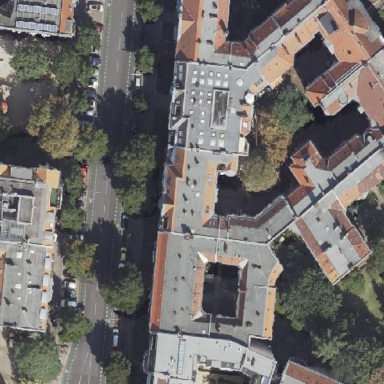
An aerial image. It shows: Apartment building with double saltbox roof shape.